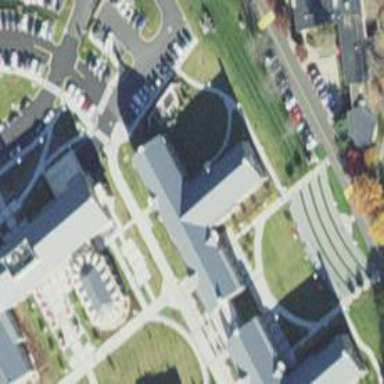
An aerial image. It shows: School building.